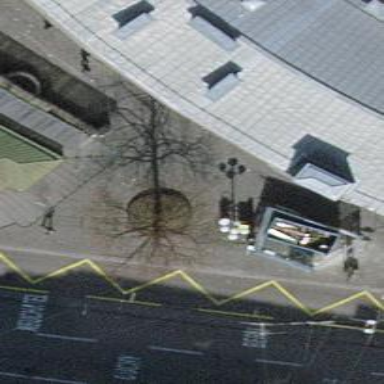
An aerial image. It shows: Post box.